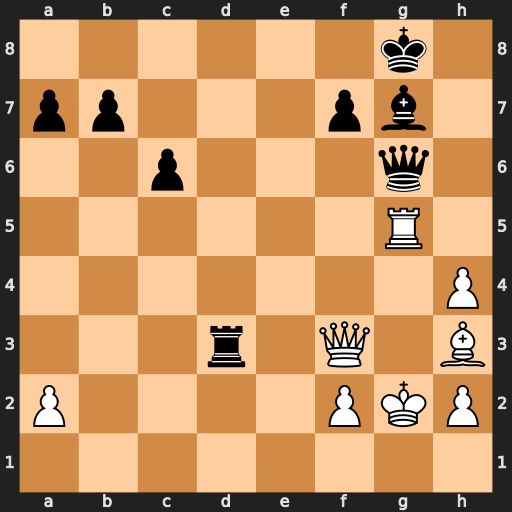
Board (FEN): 6k1/pp3pb1/2p3q1/6R1/7P/3r1Q1B/P4PKP/8
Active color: w
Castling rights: -
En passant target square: -
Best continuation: Rxg6 Rxf3 Rxg7+ Kxg7 Kxf3